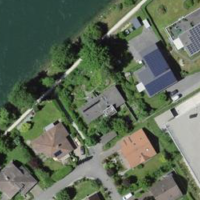
EUNIS habitat code: 54
Species observed at this site:
Juglans regia